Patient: sex F, age 77
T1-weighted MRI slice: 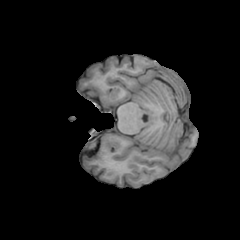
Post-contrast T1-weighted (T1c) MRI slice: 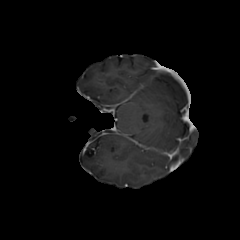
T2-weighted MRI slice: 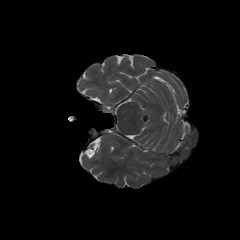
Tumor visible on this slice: no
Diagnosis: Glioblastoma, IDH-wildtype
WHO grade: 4